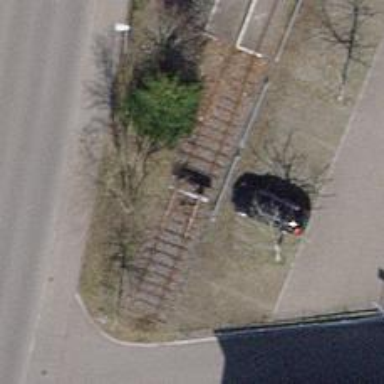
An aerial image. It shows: Railway buffer stop.